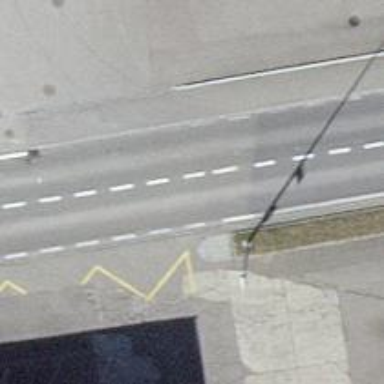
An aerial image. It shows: Bus stop with platform for public transport.